Field crop: maize
Growth stage: 1
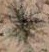
Species: salsola